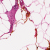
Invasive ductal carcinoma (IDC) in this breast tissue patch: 0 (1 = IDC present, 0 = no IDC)